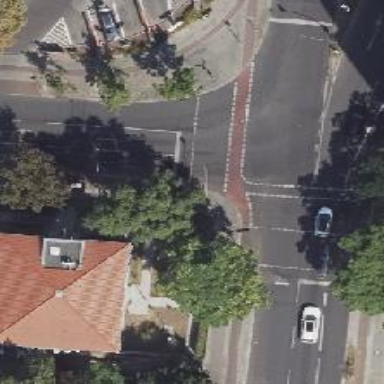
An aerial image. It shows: Secondary road with asphalt surface. There are sidewalks on both sides and cycle track.